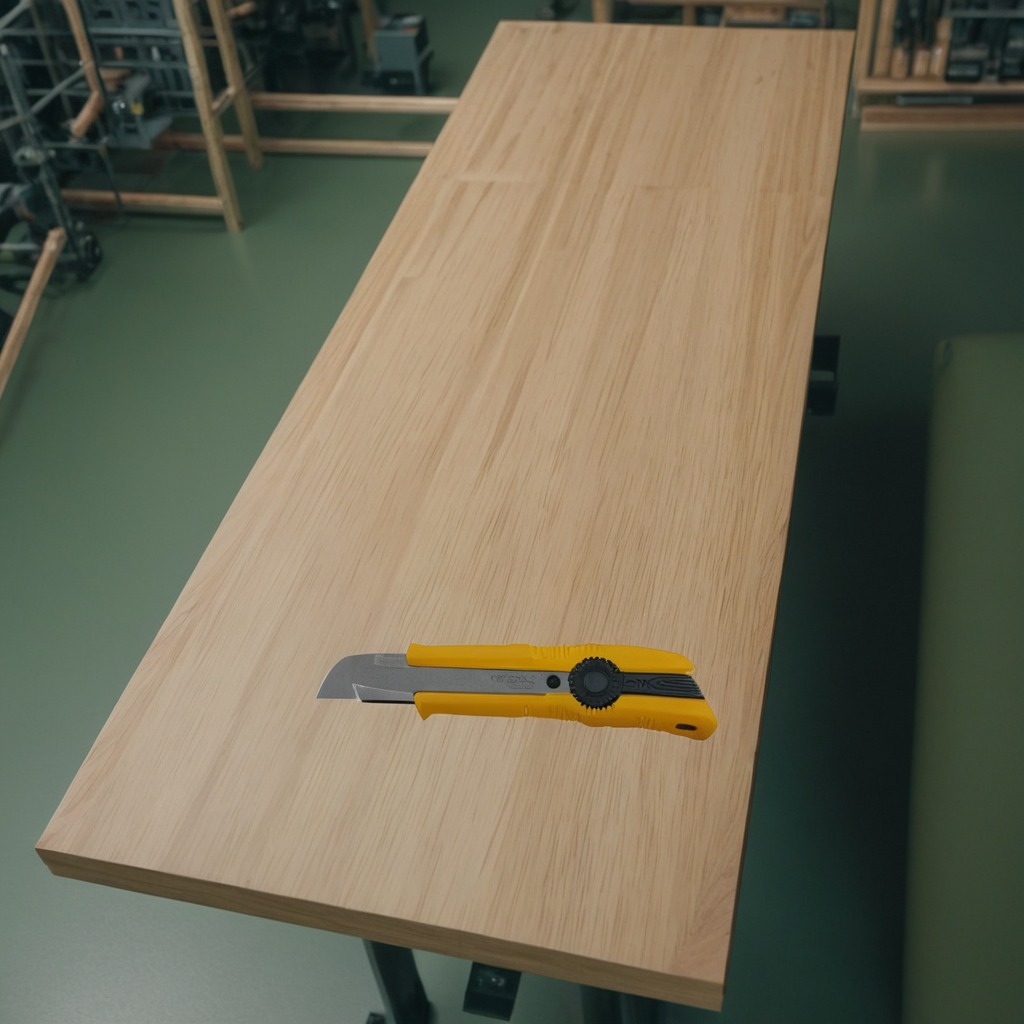
A utility knife is lying on the workbench inside a coastal fishing gear workshop.